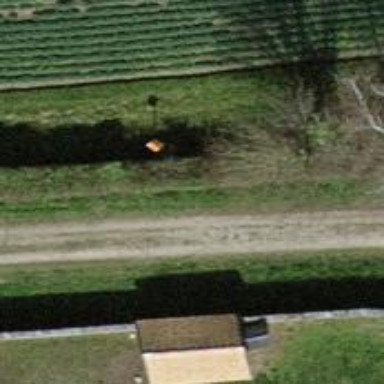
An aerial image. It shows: Pole with roofed pipeline marker.